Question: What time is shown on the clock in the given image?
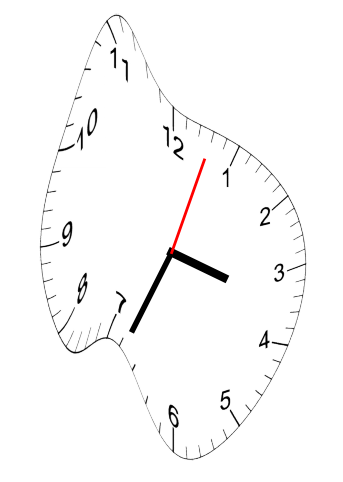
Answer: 03:34:03